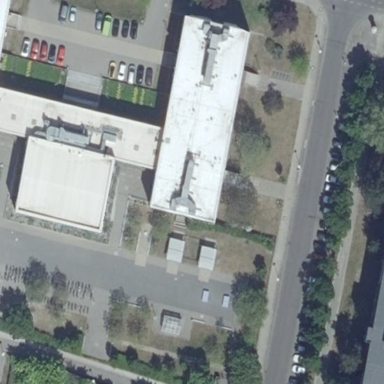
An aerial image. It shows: White school building with flat roof.